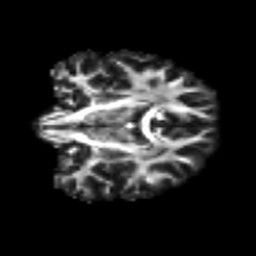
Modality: FA
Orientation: coronal
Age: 29
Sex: female
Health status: ill
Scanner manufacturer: siemens
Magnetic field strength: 3 T
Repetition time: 6.5 s
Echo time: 0.062 s